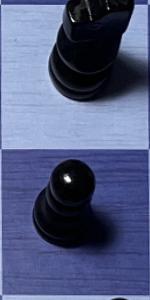
Label: Pawn_Black